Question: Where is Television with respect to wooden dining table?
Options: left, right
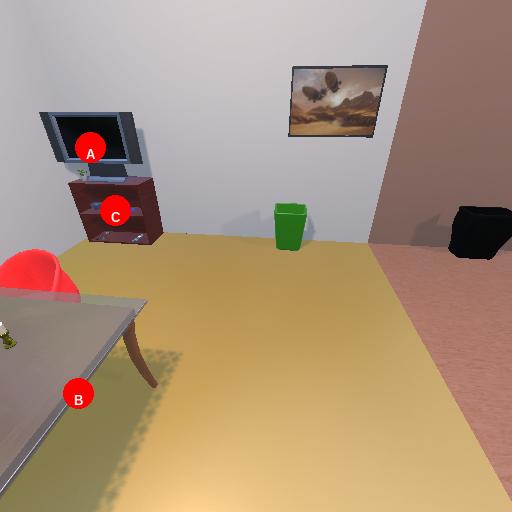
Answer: left